Field crop: maize
Growth stage: 2
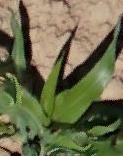
Species: maize